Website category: sports
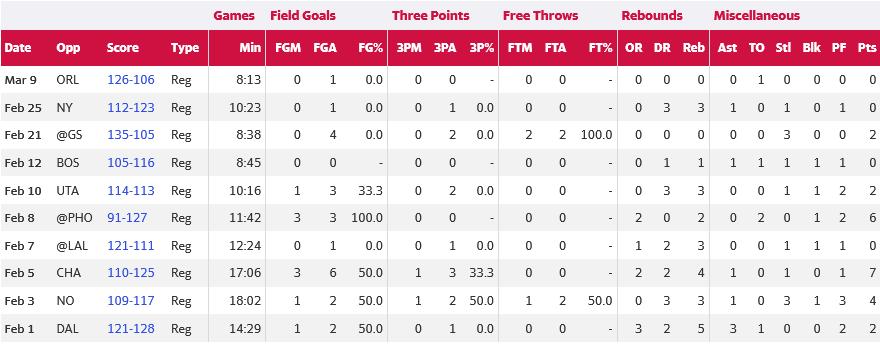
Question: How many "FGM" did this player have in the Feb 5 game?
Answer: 3

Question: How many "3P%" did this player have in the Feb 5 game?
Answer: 33.3

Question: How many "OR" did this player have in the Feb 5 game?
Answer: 2

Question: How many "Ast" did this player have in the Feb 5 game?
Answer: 1

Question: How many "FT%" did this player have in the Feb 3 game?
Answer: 50.0

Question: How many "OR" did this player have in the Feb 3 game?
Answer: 0

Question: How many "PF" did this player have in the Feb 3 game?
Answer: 3

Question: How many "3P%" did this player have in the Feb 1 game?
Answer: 0.0

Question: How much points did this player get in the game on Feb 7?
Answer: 0

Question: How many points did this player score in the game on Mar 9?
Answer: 0

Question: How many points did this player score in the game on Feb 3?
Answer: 4

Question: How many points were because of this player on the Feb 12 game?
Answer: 0

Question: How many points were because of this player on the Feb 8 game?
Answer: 6

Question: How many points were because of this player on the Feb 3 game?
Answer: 4